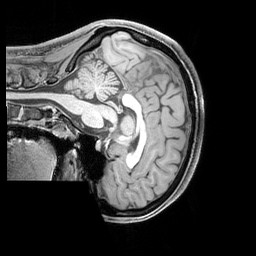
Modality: T1w
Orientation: sagittal
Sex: female
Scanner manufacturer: siemens
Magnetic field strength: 3 T
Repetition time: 2.3 s
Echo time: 0.00226 s